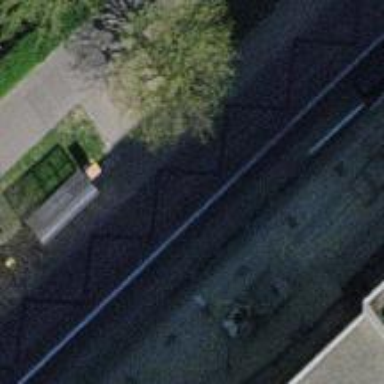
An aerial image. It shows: Asphalt platform for public transport with shelter.